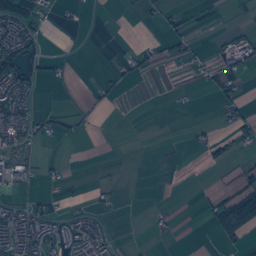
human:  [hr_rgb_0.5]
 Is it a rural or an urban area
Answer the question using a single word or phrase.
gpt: urban

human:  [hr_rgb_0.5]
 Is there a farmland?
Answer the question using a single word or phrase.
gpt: yes

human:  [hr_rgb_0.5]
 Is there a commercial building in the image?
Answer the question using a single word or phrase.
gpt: yes

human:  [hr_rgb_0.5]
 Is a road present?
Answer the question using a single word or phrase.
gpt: yes

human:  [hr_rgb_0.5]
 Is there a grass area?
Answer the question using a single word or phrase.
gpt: yes

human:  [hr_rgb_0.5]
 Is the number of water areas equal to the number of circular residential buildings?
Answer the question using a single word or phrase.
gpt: no

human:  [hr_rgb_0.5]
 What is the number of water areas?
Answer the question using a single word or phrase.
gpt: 14

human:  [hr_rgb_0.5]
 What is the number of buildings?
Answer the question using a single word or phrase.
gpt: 2887

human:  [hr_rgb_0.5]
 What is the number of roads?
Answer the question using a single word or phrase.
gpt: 523

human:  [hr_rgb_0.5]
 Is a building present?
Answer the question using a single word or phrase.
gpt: yes

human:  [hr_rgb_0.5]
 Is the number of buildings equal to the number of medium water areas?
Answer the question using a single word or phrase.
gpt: no

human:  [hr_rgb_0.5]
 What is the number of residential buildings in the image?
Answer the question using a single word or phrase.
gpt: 2862

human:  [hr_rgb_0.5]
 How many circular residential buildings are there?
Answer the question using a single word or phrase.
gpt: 5

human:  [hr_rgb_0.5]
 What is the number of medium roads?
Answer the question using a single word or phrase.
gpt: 0

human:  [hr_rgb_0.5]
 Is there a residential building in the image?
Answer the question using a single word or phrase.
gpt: yes

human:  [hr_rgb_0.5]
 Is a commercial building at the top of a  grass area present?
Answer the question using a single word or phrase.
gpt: yes

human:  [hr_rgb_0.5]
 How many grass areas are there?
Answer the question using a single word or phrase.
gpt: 214

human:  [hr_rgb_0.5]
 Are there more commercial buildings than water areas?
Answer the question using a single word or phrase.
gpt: yes

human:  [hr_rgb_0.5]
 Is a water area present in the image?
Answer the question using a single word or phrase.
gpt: yes

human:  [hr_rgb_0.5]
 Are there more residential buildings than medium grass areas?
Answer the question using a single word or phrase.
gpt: yes

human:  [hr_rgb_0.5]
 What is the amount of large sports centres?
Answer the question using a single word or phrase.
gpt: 1

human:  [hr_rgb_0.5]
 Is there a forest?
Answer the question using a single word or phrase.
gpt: yes

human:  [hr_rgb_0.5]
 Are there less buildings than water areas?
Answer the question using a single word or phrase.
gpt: no

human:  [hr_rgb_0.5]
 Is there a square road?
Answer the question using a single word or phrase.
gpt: no

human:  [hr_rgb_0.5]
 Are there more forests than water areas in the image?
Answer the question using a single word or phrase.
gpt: yes

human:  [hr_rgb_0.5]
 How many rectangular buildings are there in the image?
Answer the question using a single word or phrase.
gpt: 2036

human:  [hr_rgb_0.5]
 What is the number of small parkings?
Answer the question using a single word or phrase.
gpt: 400

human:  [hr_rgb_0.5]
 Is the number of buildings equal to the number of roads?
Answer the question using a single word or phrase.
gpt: no

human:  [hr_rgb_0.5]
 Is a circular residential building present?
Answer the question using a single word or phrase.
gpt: yes

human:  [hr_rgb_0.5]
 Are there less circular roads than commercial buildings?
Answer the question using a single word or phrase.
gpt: yes

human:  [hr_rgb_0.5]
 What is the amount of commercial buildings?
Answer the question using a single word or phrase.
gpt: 21

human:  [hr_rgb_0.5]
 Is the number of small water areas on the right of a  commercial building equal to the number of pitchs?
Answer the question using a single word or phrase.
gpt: no

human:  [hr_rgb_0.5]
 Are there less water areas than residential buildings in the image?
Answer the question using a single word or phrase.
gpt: yes

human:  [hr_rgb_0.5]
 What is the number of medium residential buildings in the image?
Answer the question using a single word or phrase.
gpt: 8

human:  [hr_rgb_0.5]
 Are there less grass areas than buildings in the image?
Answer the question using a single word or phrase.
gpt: yes

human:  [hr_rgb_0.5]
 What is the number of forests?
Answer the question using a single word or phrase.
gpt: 51

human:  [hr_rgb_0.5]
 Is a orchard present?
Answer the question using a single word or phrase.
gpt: yes

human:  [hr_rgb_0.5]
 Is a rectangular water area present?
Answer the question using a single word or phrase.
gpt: yes

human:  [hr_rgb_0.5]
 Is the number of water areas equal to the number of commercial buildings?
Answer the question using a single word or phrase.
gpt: no

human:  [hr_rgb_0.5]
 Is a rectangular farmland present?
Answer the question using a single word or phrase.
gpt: yes

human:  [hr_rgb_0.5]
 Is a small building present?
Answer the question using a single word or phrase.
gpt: yes

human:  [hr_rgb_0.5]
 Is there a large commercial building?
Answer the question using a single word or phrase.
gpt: no

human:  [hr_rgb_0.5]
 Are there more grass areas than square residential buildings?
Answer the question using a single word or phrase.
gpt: yes

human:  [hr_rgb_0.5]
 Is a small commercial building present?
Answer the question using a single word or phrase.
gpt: yes

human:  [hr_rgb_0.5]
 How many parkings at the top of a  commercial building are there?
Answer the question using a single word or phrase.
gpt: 3

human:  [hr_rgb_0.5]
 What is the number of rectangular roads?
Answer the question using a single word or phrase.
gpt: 0

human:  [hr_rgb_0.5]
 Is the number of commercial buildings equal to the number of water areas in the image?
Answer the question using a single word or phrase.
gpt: no

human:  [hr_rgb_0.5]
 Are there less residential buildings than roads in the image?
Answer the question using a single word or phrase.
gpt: no

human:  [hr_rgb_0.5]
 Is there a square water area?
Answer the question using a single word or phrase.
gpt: no

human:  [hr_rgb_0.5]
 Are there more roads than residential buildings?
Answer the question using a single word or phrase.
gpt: no

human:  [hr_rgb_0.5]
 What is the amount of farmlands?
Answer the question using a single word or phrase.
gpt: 31

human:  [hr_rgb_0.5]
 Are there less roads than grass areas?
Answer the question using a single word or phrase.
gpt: no

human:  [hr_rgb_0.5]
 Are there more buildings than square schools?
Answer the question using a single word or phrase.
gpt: yes

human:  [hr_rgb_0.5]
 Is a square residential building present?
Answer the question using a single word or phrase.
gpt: yes

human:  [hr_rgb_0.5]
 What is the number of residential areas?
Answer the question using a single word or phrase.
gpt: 4

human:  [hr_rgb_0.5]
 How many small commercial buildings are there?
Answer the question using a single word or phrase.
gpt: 19

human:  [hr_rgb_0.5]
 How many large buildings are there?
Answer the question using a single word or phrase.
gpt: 0

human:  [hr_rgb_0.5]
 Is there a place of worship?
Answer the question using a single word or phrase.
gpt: yes

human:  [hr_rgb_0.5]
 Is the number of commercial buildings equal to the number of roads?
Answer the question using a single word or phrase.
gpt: no

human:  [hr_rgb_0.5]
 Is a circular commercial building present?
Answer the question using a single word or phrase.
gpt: no

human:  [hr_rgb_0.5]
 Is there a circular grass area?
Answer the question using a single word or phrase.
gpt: no

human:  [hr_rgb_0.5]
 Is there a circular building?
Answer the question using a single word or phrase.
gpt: yes

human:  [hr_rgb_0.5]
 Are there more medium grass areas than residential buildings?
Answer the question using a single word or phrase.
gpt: no

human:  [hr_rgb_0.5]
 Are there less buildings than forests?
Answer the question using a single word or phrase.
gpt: no